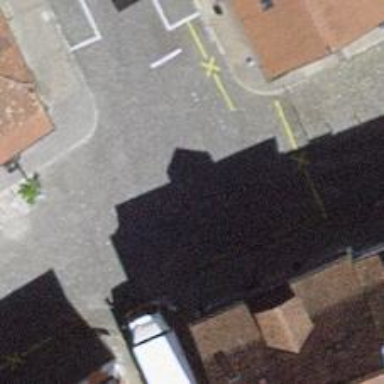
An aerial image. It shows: Living street with sett surface.